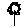
Label: flower